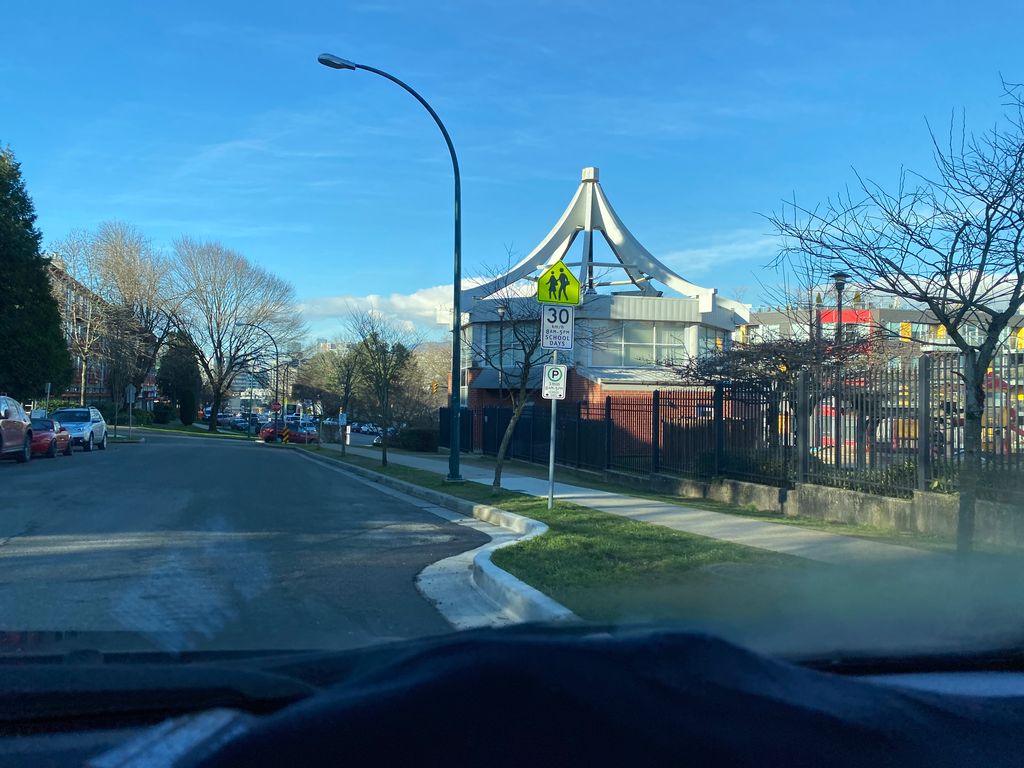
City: vancouver